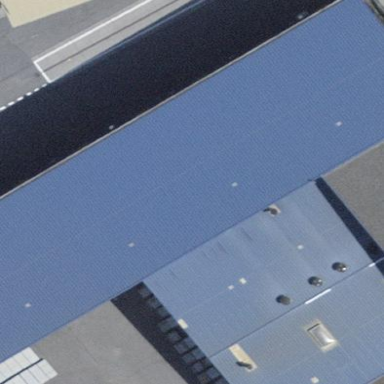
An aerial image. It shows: Industrial building.